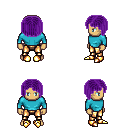
a pixel art fantasy rpg character, male body template, human, tanned skin, teal long-sleeve shirt, gold greaves, purple pageboy hairstyle, gold boots, four views (front, back, left, right), 2x2 character sprite sheet, small pixel art, hard edges, no anti-aliasing